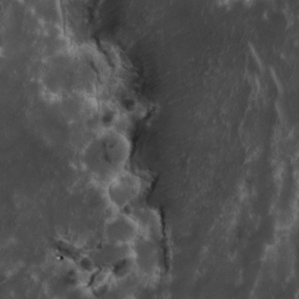
Label: non_frost